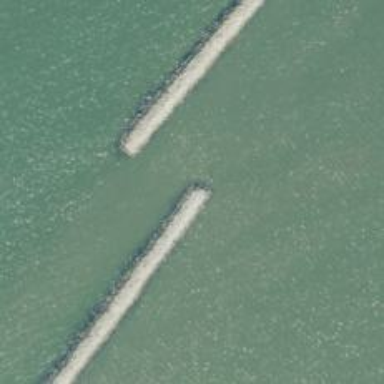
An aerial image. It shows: Breakwater structure.